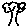
Label: tree